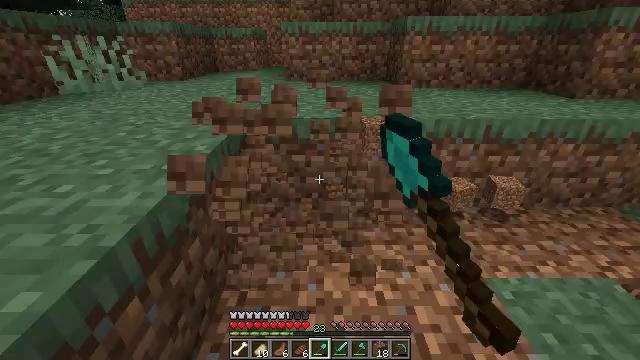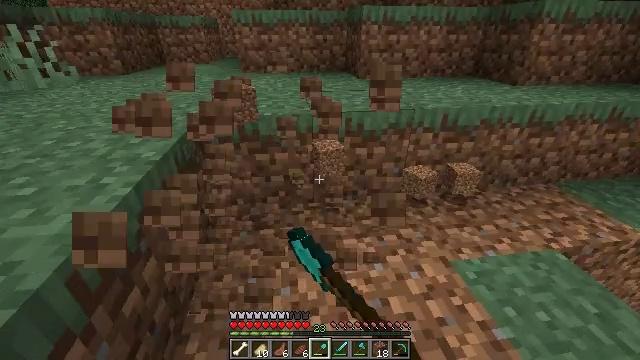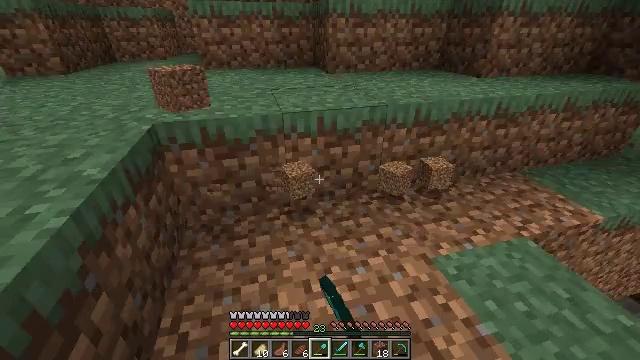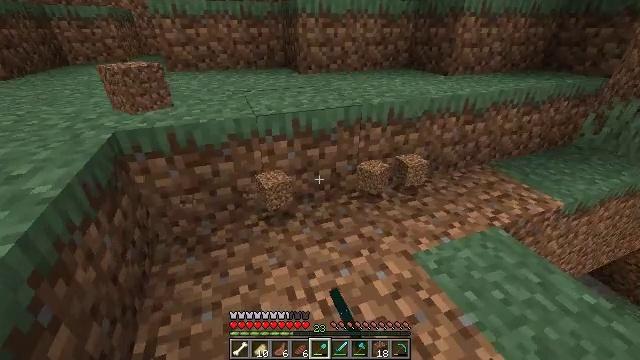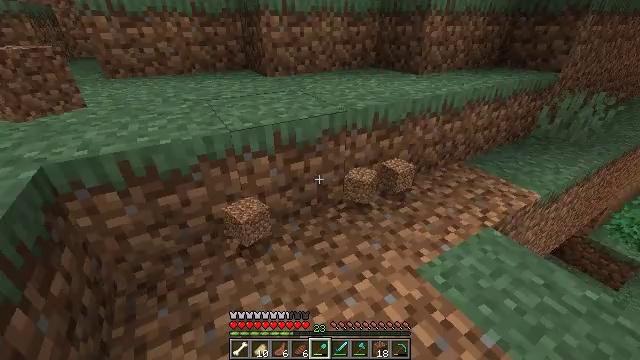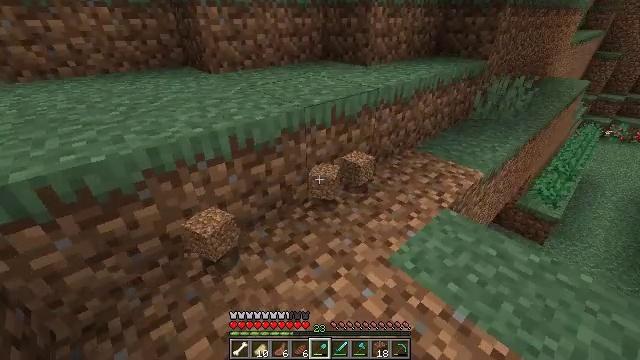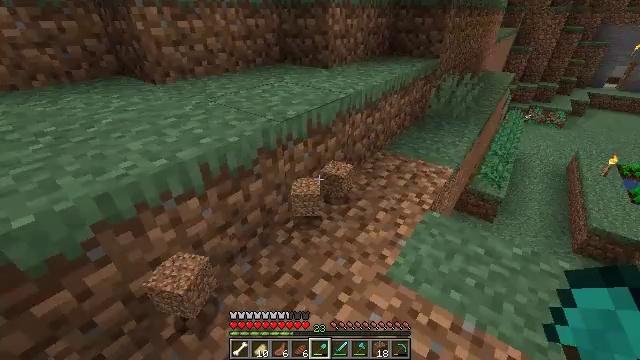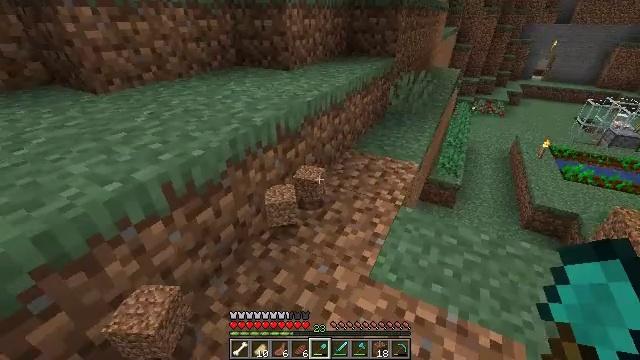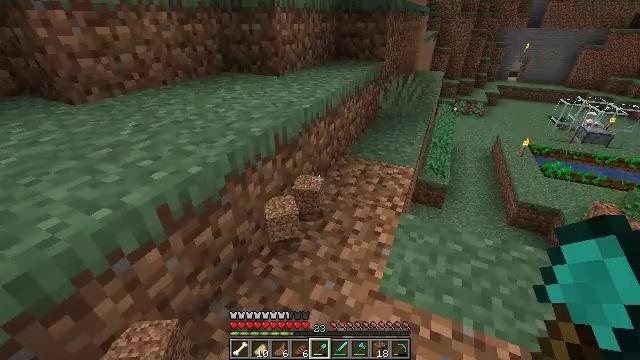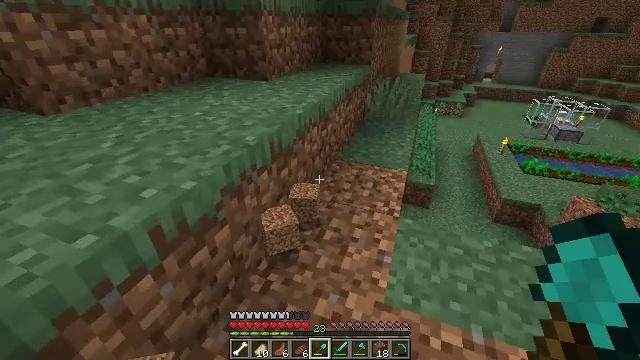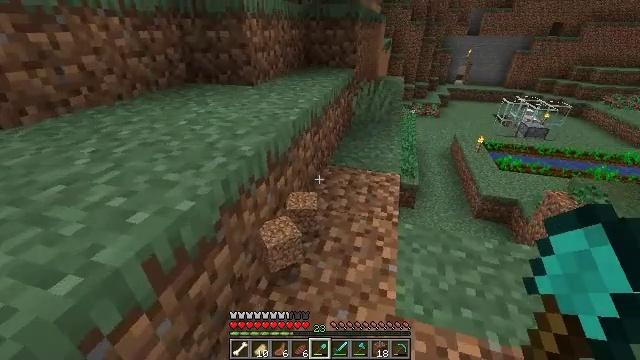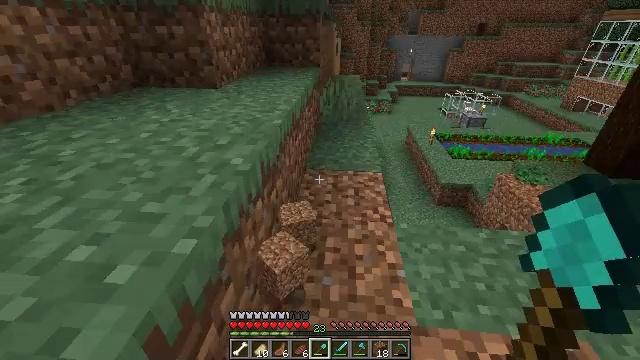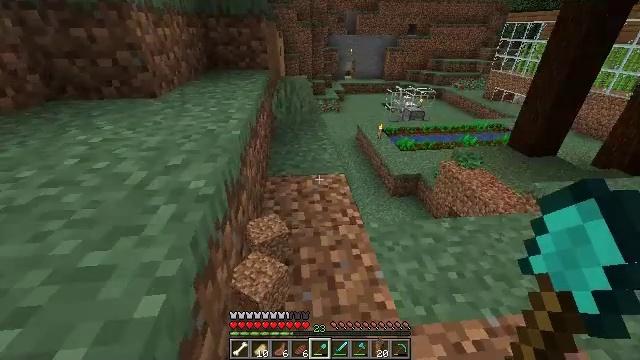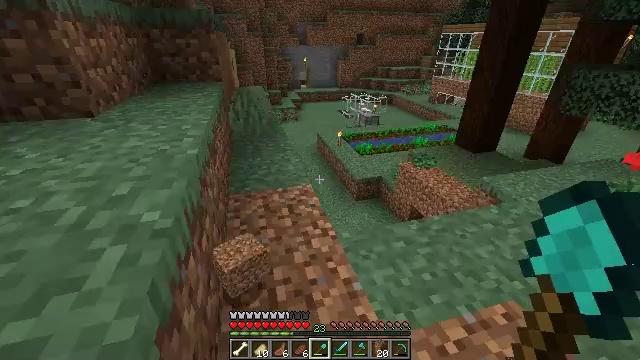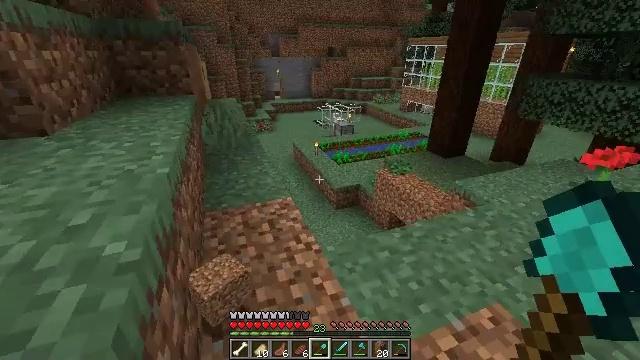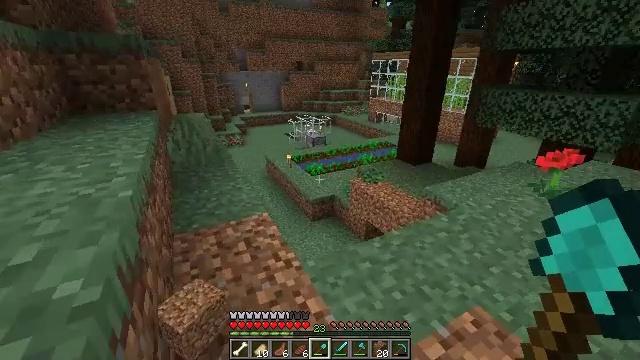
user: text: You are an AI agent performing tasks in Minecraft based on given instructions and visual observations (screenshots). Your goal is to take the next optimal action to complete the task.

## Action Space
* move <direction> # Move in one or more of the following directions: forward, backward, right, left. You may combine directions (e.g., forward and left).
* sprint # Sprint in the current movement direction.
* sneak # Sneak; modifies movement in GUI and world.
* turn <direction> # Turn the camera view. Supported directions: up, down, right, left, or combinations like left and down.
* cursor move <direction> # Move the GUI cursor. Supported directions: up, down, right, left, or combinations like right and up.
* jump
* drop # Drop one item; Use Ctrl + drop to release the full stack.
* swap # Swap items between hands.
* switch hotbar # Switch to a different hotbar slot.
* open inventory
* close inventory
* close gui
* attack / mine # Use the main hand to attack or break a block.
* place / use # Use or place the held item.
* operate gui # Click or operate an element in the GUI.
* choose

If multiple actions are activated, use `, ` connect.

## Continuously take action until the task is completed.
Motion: motion action
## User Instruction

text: Collect the poppy by clicking on it.
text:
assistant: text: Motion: move forward, turn right and down
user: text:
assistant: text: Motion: move forward, turn right and down
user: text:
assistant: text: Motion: move forward and move left, turn right
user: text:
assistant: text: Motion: move forward and move left, turn right
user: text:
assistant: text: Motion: move forward and move left, turn right and down
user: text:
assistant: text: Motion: move forward and move left, turn right
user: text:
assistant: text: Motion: move forward and move left, turn right
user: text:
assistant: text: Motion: move forward and move left, turn right
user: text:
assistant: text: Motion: move forward and move left, turn right
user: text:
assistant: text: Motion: move forward and move left, turn right
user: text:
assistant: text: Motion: move forward and move left, turn right
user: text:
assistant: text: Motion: move forward and move left, turn right
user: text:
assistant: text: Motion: move left, turn right and up
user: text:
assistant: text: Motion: turn right and up
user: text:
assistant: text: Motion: turn right and up
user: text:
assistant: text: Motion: turn right and up
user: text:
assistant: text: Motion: turn right and up
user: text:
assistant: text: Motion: turn right and up
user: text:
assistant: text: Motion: turn right and up
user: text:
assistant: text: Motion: turn right
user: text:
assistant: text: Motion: turn right
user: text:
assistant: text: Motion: turn right
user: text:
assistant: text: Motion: no_op
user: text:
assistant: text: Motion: no_op
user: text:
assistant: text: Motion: no_op
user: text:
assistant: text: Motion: no_op
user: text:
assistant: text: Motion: turn left
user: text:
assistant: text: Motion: move forward, turn left
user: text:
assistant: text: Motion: move forward, turn left
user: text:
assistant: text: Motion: move forward, turn left and down